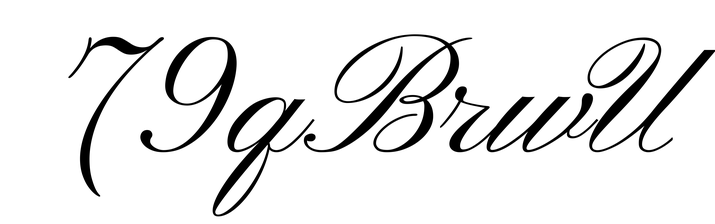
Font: PinyonScript-Regular